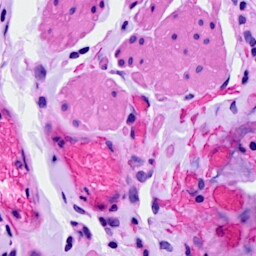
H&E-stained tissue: Ovarian